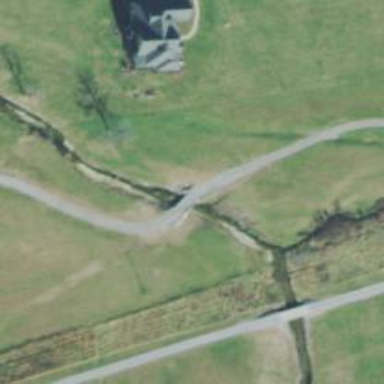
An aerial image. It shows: Driveway bridge on service road.